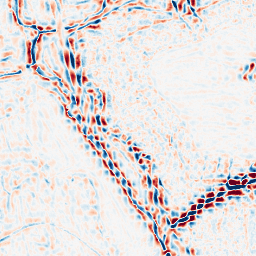
Category: wavelet
Decomposition family: wavelet_dwt
Decomposition parameters: wavelet: coif2
level: 3
Upsampling method: bilinear
Upsampling parameters: scale: 2
Upsampling scale: 2